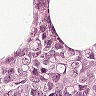
Metastatic tissue present: yes